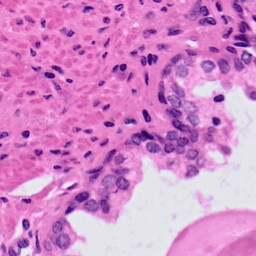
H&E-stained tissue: Prostate